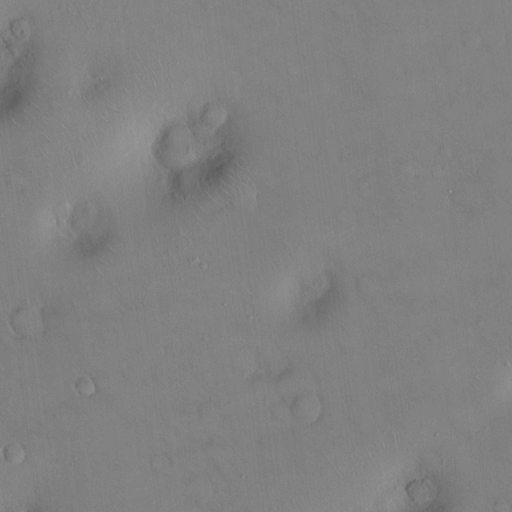
Objects detected: cone, cone, cone, cone, cone, cone